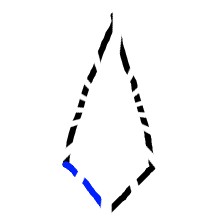
Shape: kite